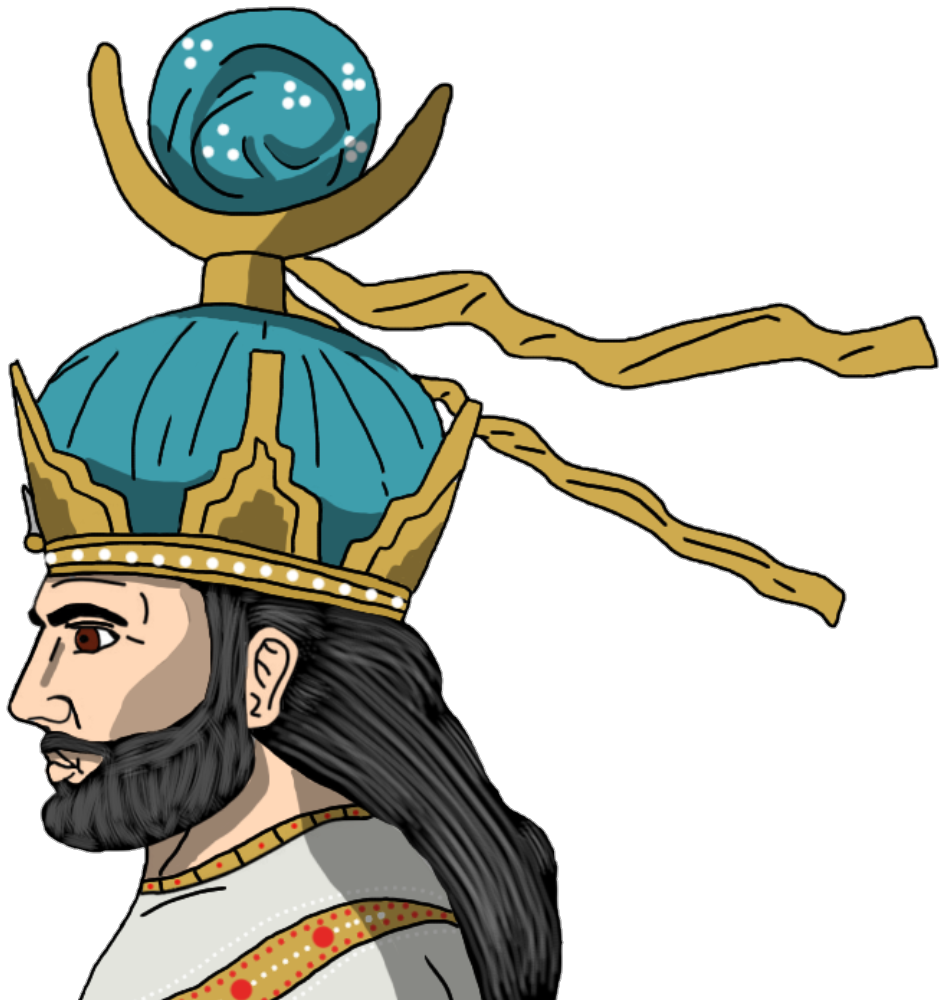
Label: 4_Yes_Chad